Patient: sex M, age 80
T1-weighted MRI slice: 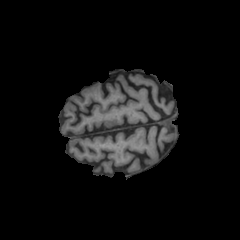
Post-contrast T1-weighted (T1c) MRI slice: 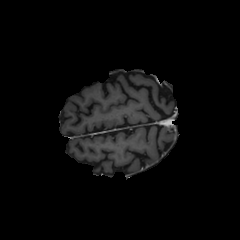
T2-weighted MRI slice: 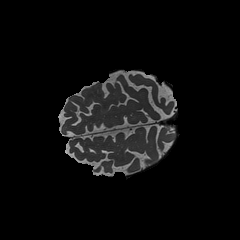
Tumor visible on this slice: no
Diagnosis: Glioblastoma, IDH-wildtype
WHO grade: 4